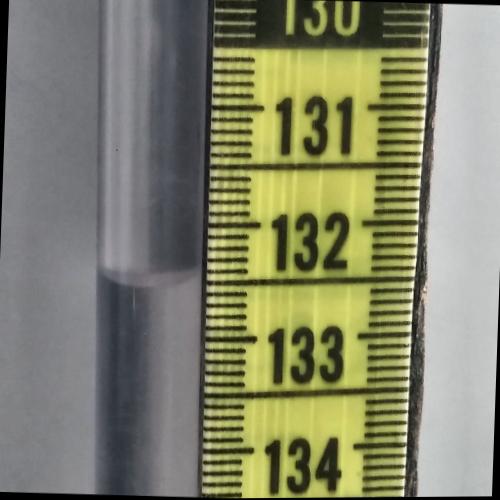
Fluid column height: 132.5 cm